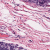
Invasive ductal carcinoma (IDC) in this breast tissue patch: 0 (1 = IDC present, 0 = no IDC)